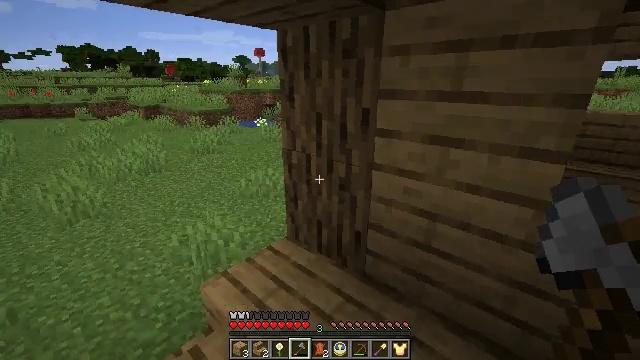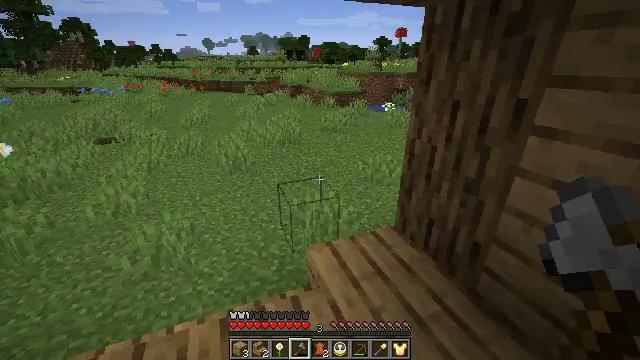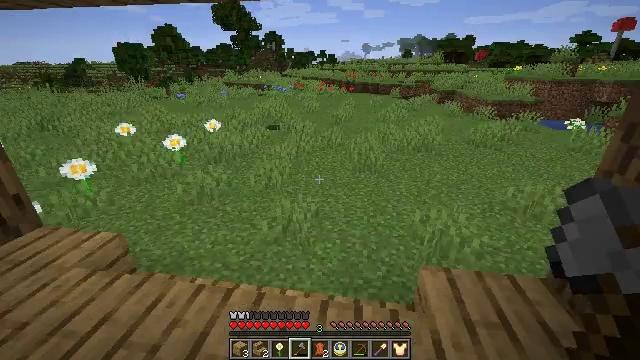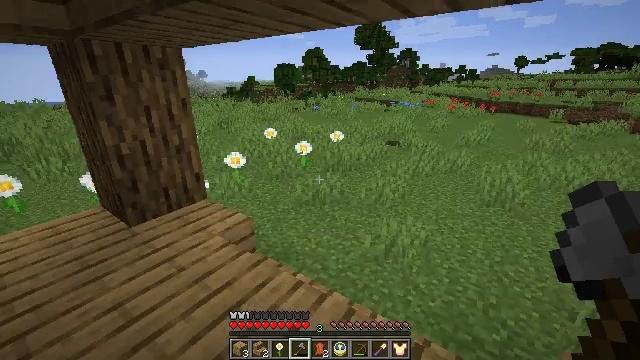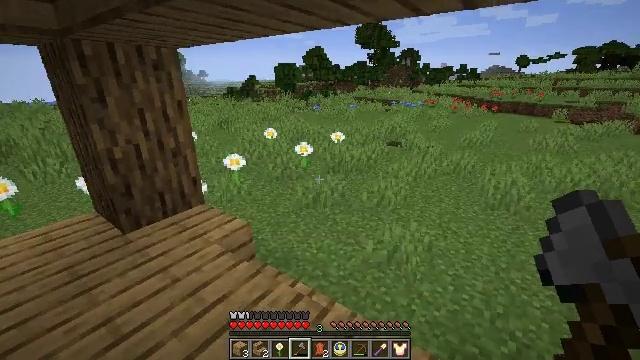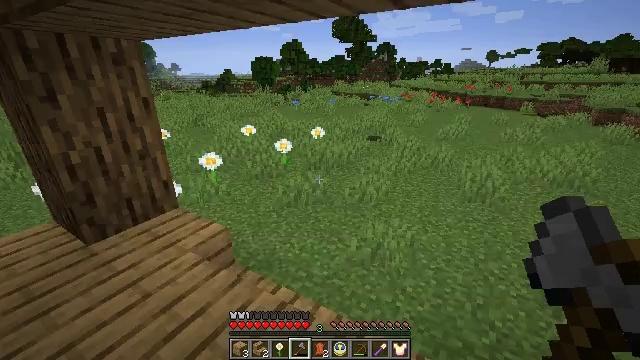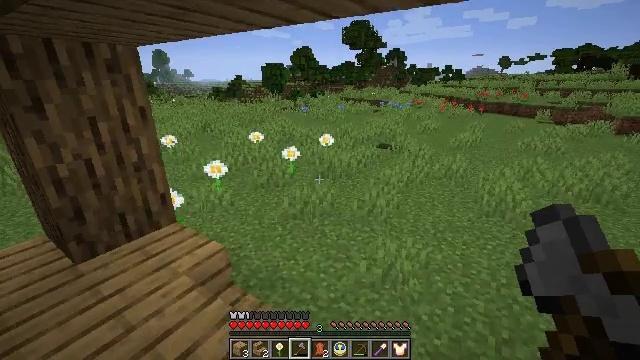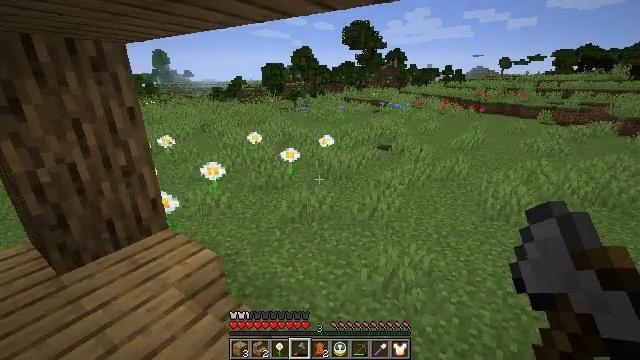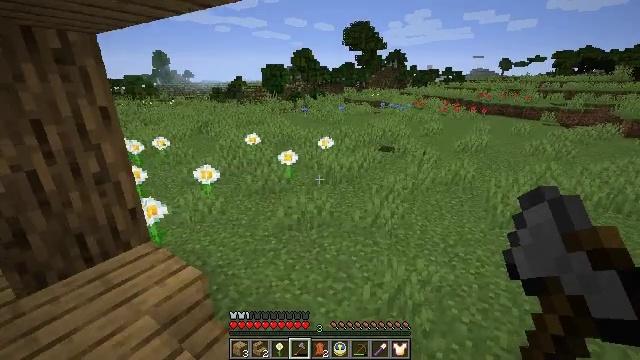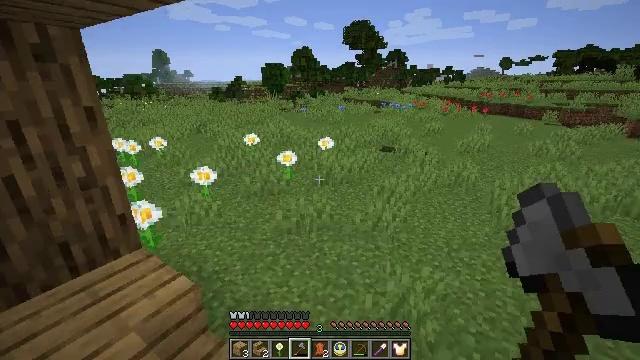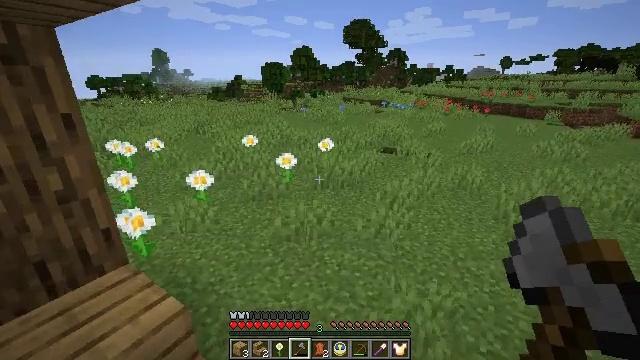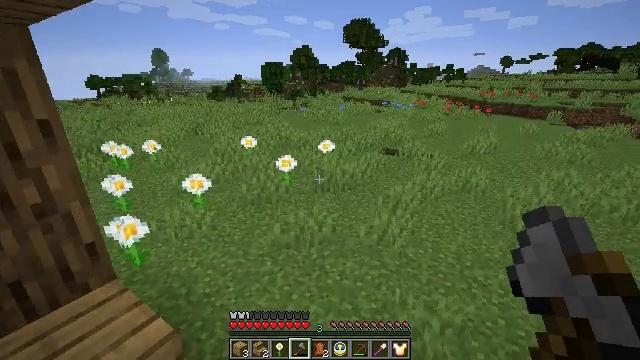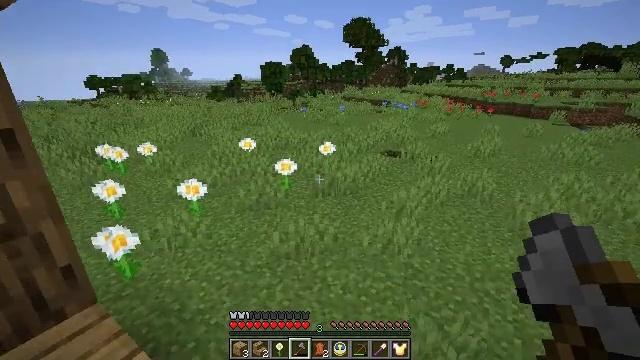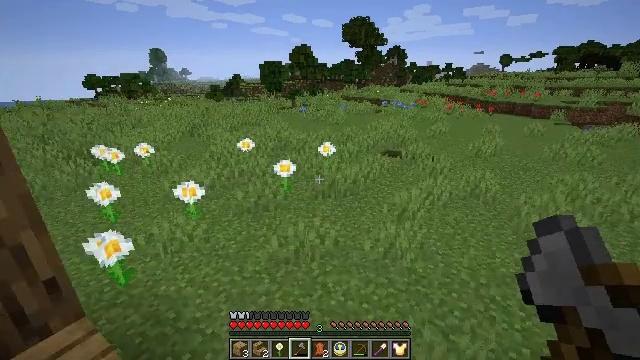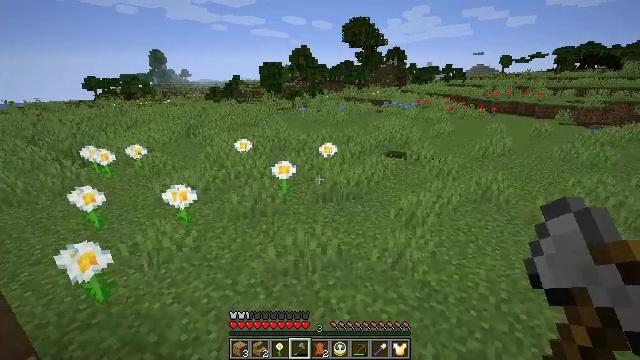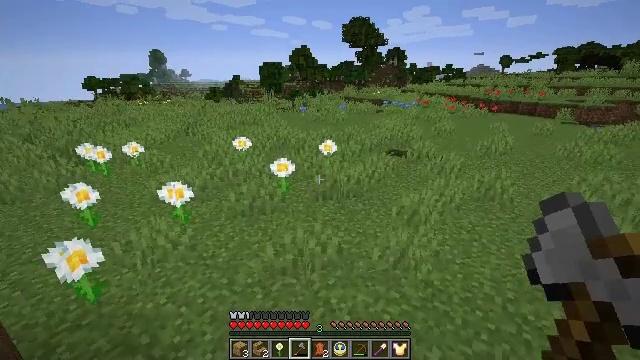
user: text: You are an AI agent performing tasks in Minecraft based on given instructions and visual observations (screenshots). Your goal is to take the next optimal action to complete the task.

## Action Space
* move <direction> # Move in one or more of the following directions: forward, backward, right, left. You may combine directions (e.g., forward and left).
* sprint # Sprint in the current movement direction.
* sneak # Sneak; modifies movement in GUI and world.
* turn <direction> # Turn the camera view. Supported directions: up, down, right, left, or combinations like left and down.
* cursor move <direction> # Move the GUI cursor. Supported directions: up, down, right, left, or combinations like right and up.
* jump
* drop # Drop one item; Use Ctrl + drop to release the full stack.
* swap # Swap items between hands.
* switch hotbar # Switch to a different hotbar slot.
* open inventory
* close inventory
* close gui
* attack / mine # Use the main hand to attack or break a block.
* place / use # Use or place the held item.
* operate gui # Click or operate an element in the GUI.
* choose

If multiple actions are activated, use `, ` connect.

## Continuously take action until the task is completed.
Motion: motion action
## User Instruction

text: Break the sand block.
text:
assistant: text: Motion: turn left and down
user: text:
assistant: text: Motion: turn left
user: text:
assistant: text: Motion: move forward, turn left and up
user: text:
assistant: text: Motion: move forward
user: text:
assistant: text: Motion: move forward, turn right and down
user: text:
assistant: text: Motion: move forward, turn left and up
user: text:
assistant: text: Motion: move forward
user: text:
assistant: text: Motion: move forward
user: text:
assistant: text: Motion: move forward
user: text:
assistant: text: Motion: move forward
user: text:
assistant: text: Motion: move forward
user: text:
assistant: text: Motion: move forward
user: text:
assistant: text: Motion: move forward
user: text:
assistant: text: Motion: move forward
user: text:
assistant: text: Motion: move forward
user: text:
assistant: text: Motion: move forward
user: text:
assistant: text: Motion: move forward
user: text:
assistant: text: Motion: move forward
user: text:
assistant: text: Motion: move forward
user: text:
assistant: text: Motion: move forward
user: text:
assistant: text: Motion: move forward
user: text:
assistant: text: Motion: no_op
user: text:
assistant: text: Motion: no_op
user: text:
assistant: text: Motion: move forward
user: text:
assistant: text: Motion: move forward
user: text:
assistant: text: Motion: move forward
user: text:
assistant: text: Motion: no_op
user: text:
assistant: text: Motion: move forward
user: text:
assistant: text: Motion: move forward
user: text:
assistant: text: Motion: move forward